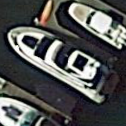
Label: Civil_yacht